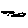
Label: cloud